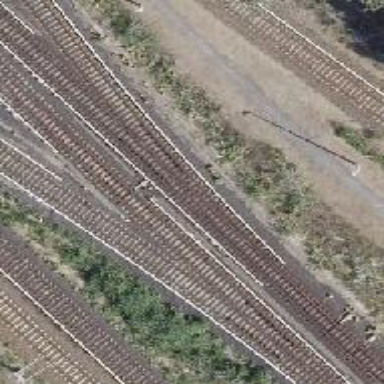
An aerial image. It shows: Railway signal.